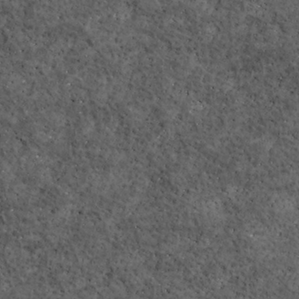
Label: non_frost